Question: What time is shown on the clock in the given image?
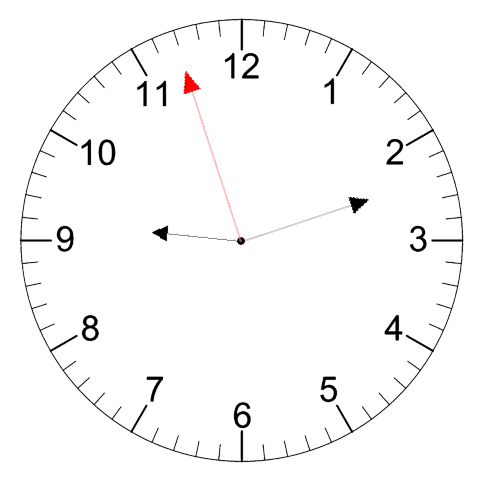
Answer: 09:11:57